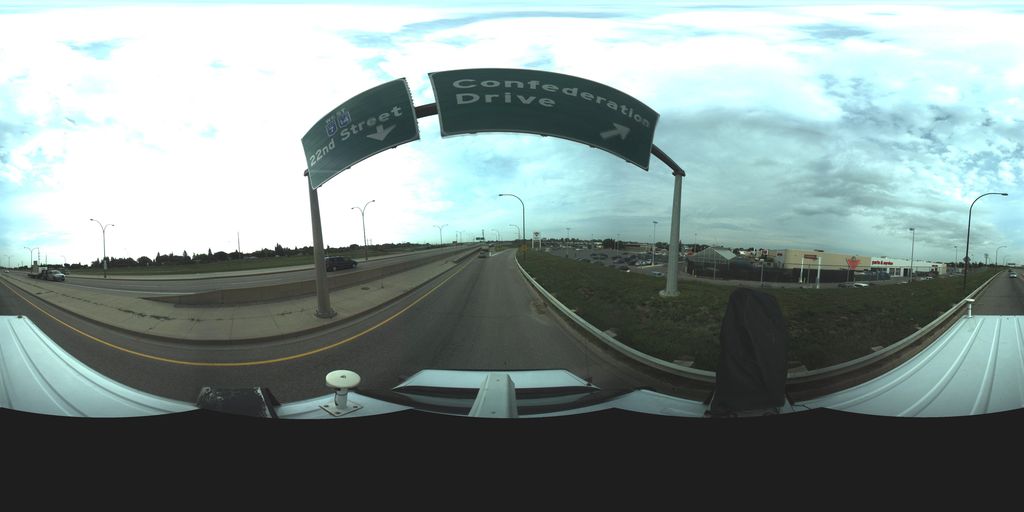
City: saskatoon